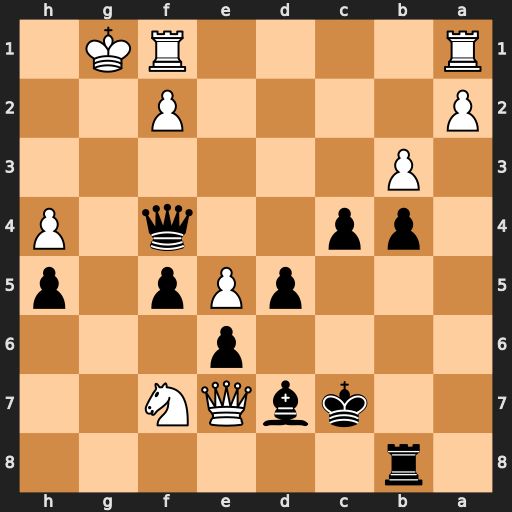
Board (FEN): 1r6/2kbQN2/4p3/3pPp1p/1pp2q1P/1P6/P4P2/R4RK1
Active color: b
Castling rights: -
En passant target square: -
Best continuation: Rg8+ Qg5 Rxg5+